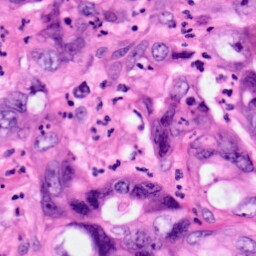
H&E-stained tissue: Pancreatic